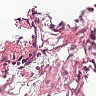
Metastatic tissue present: no